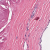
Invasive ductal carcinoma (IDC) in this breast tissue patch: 0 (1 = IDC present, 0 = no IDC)